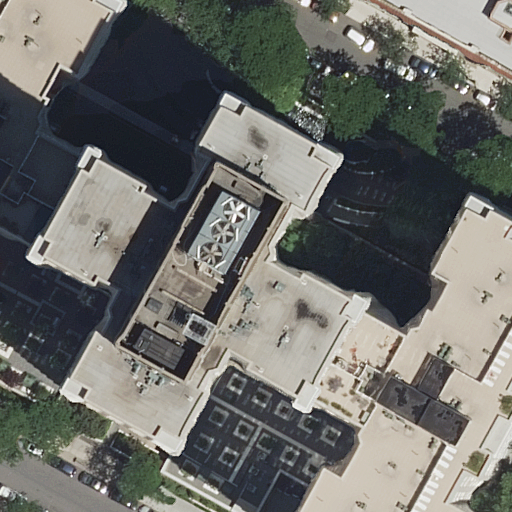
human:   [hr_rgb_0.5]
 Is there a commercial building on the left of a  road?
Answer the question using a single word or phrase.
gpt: no

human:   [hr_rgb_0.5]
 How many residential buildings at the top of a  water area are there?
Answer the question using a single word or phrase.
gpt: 0

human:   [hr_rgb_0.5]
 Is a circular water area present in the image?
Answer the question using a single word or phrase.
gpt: no

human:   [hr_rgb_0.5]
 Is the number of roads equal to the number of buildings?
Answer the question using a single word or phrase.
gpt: no

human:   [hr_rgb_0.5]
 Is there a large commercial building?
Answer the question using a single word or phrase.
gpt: no

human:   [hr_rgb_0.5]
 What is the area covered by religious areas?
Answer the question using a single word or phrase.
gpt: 0m2

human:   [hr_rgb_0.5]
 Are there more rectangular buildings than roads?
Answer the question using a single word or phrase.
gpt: no

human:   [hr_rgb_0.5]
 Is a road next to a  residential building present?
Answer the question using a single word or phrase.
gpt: yes

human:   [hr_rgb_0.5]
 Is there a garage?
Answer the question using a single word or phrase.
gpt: no

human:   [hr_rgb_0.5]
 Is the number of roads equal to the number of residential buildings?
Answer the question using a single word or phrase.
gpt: no

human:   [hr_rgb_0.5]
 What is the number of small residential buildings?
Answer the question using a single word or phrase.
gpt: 1

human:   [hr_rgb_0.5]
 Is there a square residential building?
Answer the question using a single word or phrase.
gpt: no

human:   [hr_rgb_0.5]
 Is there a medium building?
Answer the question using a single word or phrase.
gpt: yes

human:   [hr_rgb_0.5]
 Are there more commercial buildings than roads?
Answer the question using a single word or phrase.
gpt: no

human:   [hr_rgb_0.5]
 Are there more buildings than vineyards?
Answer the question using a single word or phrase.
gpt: yes

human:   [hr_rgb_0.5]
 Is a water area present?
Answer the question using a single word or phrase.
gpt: no

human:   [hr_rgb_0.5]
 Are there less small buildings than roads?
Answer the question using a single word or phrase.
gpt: yes

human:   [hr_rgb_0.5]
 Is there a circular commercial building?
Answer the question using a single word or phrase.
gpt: no

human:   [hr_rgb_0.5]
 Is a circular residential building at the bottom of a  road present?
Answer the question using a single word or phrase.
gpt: no

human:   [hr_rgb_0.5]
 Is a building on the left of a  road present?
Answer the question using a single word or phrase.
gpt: yes

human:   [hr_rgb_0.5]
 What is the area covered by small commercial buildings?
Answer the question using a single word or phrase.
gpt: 0m2

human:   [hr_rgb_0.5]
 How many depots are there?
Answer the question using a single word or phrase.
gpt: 0

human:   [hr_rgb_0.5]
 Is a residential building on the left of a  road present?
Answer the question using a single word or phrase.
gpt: yes

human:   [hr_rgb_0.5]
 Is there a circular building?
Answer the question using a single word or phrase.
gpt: no

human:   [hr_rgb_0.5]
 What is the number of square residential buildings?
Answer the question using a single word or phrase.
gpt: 0

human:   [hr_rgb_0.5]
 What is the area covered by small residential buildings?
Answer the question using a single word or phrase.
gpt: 88m2

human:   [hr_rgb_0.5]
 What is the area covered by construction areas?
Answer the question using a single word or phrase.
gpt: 0m2

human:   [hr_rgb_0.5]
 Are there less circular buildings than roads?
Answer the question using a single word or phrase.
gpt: yes

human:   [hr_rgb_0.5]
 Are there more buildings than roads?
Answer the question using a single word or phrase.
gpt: yes

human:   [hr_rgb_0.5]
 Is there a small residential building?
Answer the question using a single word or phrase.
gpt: yes

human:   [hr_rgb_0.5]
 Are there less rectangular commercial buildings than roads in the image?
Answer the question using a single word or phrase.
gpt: yes

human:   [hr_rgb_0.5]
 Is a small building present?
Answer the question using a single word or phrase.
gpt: yes

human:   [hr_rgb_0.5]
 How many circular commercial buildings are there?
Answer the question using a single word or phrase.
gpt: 0

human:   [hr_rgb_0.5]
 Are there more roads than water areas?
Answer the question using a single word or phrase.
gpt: yes

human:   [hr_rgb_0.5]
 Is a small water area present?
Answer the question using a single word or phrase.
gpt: no

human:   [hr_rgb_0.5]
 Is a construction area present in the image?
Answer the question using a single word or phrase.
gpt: no

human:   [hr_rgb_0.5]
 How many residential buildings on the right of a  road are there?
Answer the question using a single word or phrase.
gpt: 2